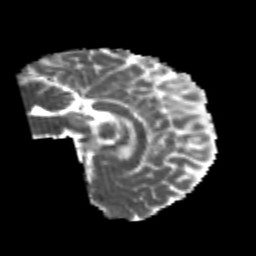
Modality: MD
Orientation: sagittal
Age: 22
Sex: female
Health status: healthy
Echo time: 0.074 s